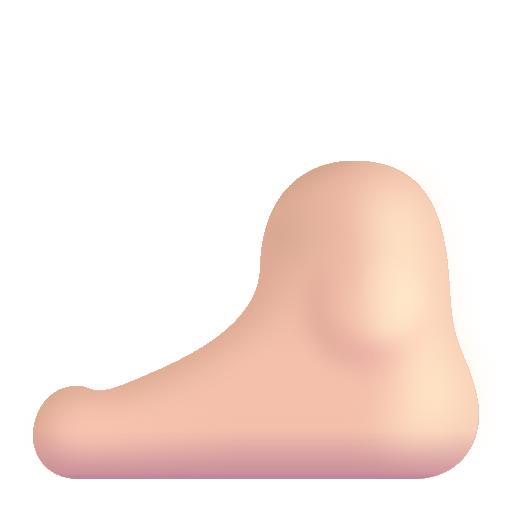
foot color